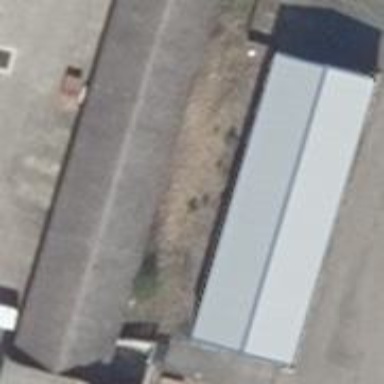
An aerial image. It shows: Industrial building.